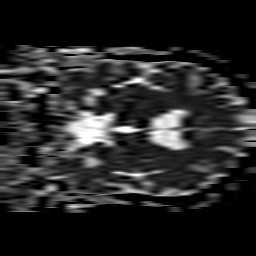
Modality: ADC
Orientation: coronal
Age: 56
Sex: male
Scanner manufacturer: philips
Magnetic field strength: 3 T
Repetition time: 4.208 s
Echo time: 0.05978 s